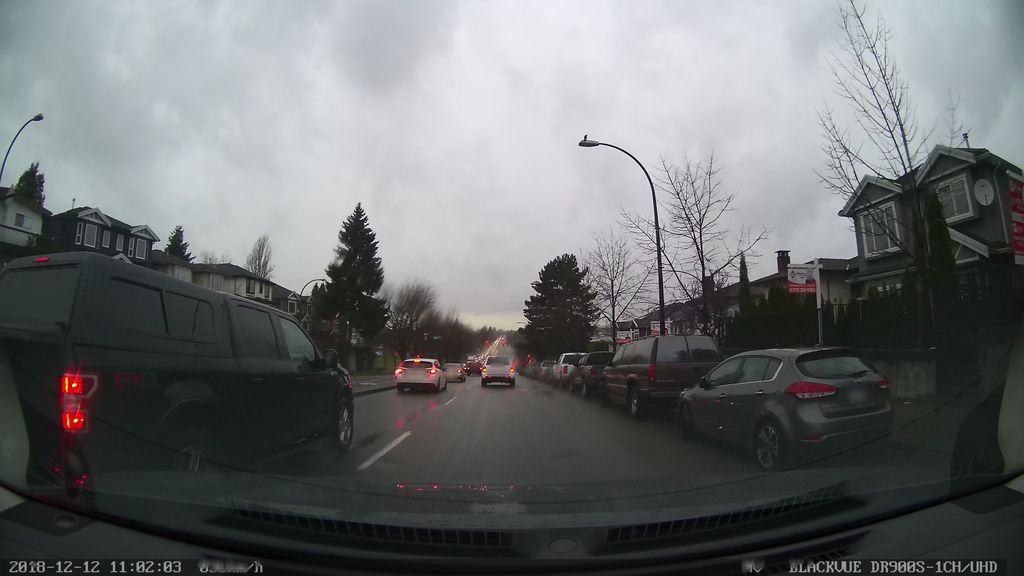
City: vancouver